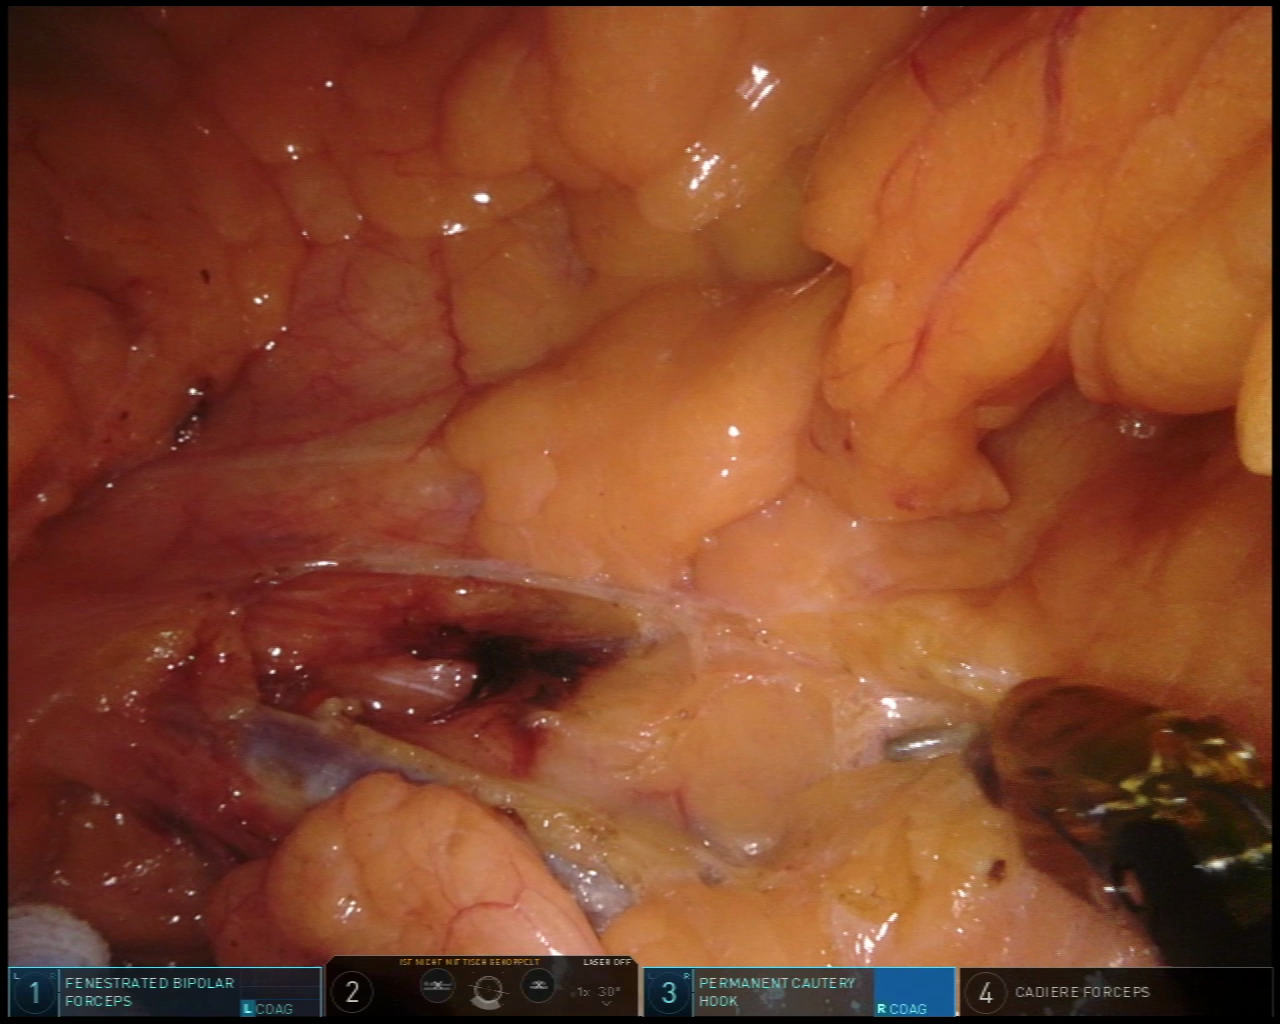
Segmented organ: intestinal_veins
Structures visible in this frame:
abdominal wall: no
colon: no
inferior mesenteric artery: no
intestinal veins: yes
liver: no
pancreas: no
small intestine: no
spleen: no
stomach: no
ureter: no
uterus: no
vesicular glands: no